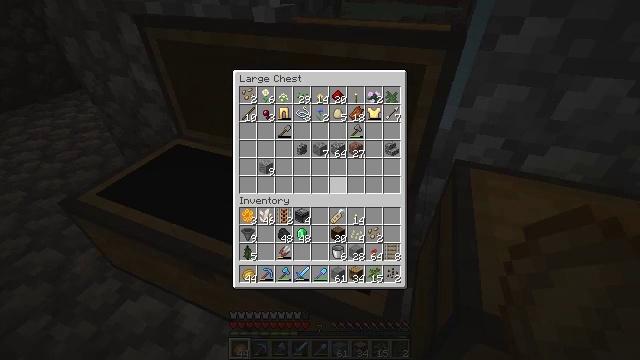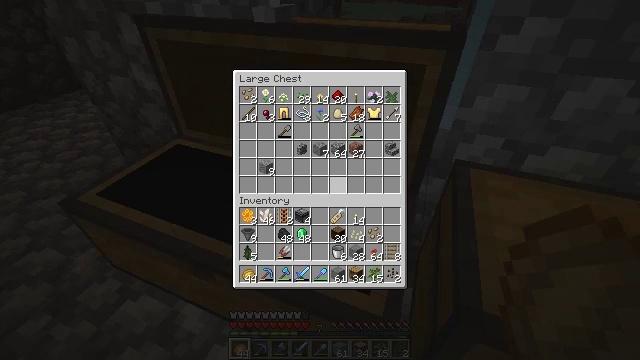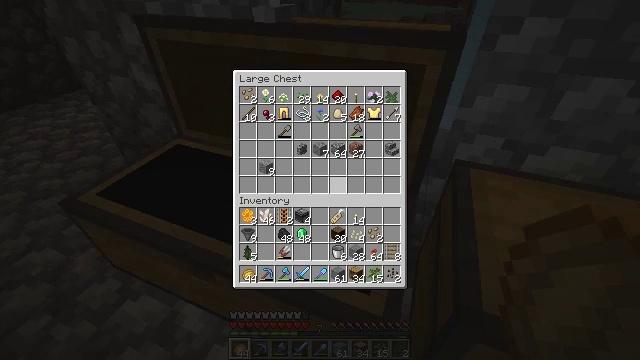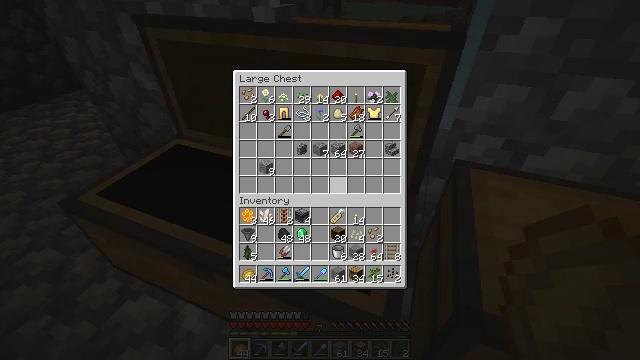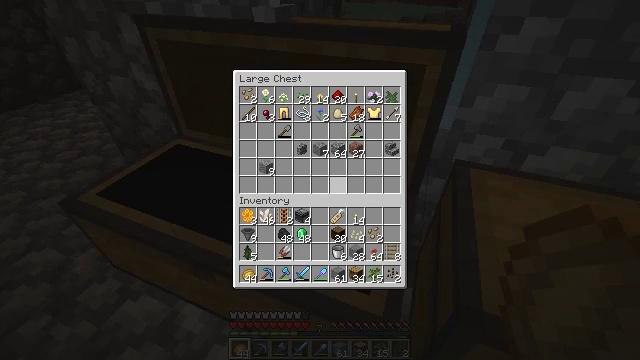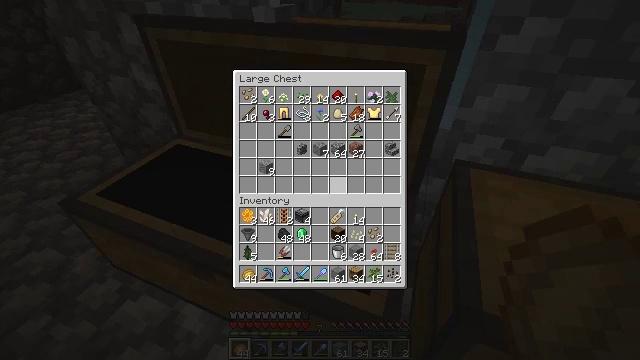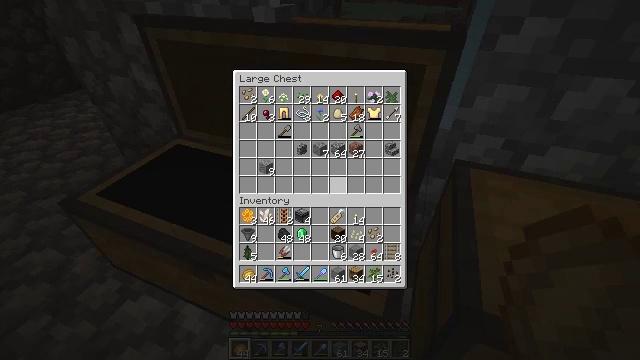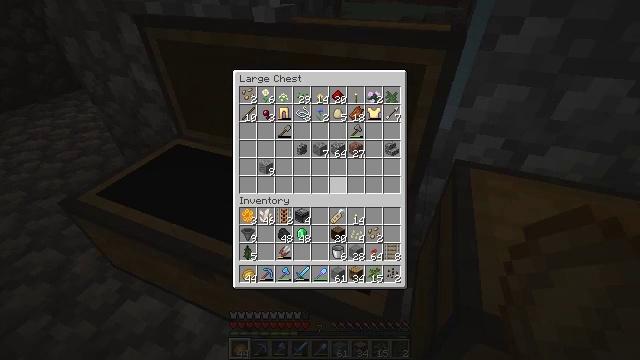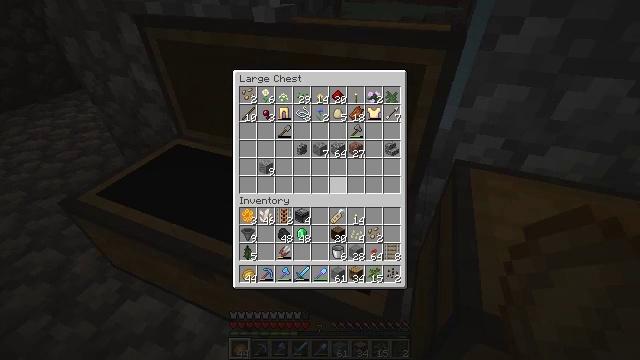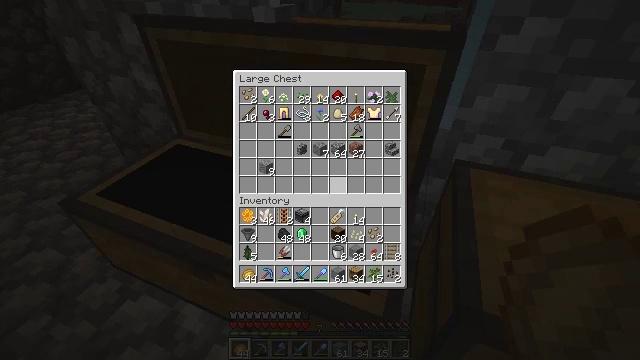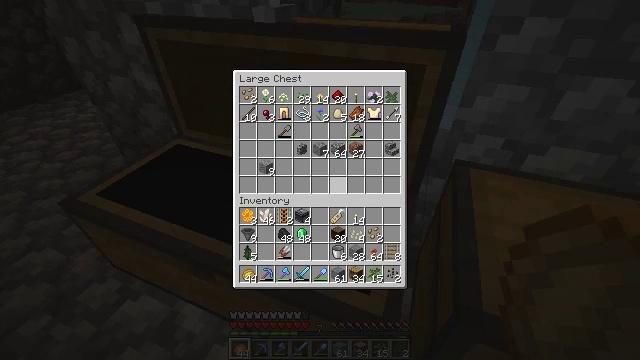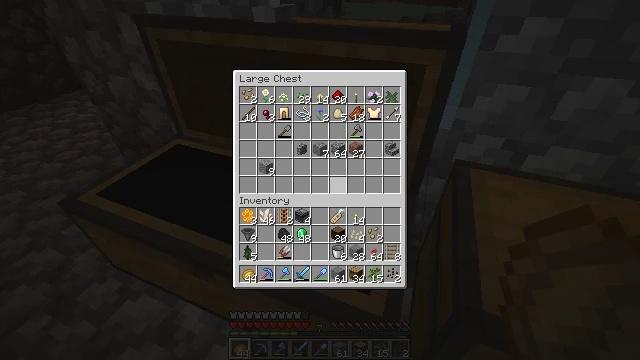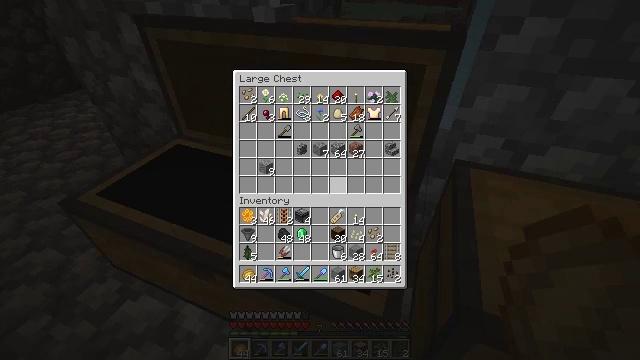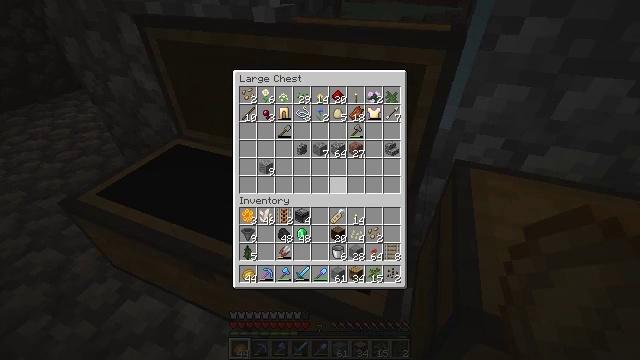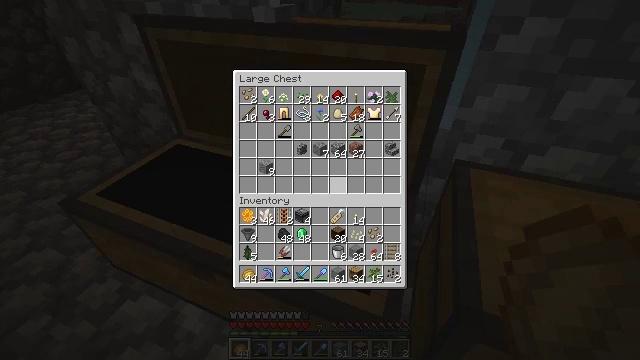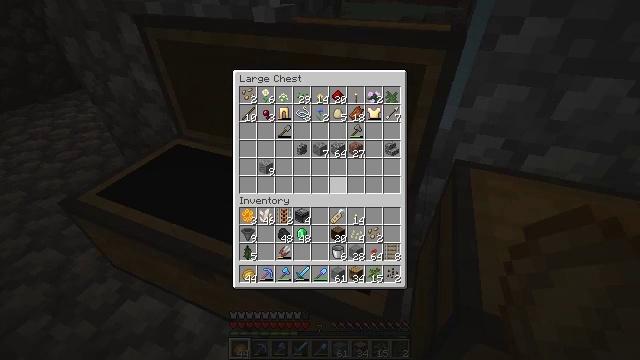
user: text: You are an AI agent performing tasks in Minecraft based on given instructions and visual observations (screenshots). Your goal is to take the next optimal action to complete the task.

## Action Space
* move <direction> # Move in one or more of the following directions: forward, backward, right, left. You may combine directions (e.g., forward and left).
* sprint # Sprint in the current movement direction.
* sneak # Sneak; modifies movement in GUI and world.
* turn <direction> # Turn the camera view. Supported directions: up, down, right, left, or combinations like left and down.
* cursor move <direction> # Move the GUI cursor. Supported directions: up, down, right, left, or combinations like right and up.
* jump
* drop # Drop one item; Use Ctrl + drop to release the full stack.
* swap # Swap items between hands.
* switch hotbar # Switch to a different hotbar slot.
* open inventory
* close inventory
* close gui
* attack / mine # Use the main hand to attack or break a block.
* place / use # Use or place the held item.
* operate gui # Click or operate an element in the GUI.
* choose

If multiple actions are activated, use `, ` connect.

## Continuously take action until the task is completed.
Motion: motion action
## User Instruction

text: Recover the brewing stand by mining it.
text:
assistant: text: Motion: no_op
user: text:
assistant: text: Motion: no_op
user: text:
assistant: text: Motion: no_op
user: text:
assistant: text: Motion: no_op
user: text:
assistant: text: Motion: no_op
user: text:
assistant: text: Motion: no_op
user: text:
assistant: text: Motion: no_op
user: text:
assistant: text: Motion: no_op
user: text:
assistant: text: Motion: no_op
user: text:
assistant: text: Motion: no_op
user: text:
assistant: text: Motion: no_op
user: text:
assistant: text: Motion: no_op
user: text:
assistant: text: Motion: no_op
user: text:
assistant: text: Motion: no_op
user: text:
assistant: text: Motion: no_op
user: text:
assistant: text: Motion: no_op
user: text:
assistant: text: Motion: no_op
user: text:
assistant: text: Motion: no_op
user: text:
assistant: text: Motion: no_op
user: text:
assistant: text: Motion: no_op
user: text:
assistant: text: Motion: no_op
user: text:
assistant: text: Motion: no_op
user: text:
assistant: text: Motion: no_op
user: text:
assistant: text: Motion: no_op
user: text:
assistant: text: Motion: no_op
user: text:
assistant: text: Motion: no_op
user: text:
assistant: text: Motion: close gui
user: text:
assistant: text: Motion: no_op
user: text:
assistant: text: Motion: turn left
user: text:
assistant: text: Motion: turn left